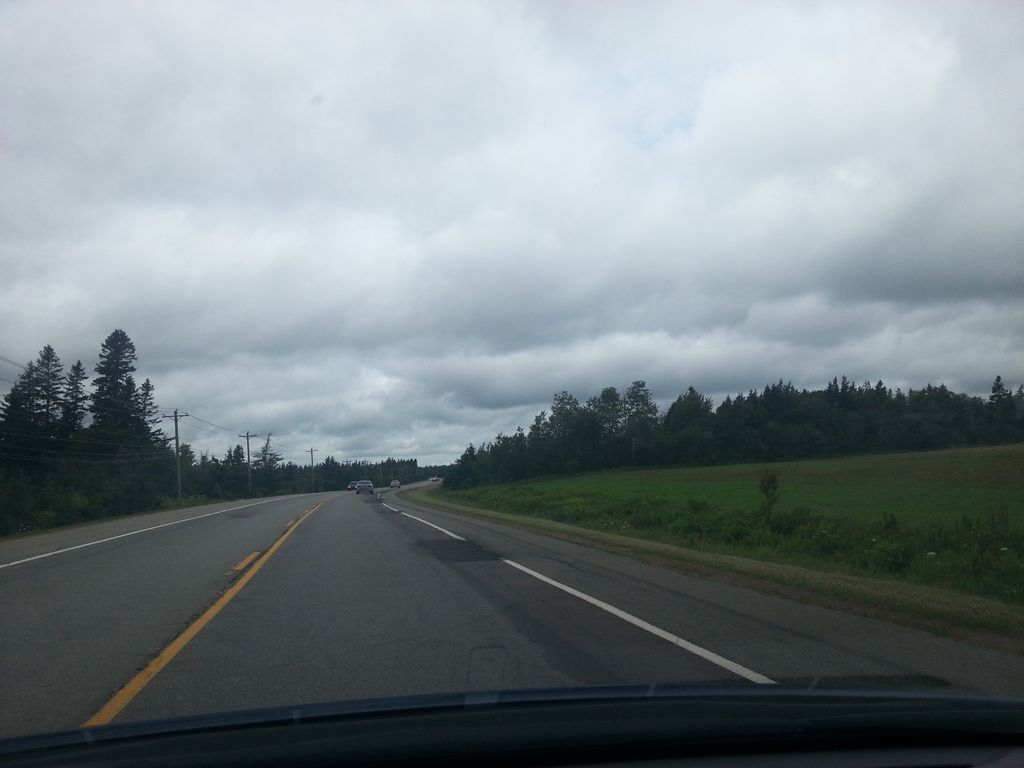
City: charlottetown